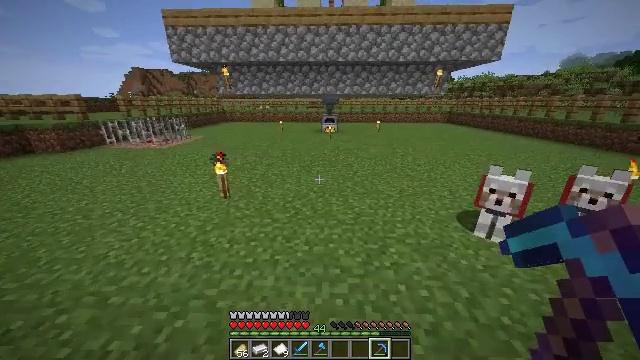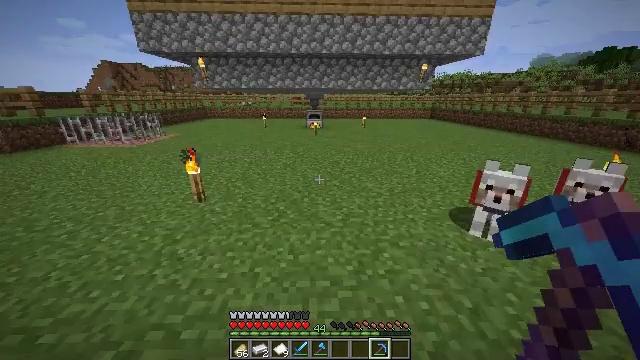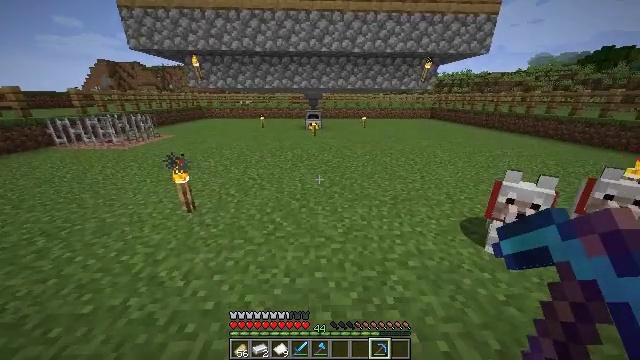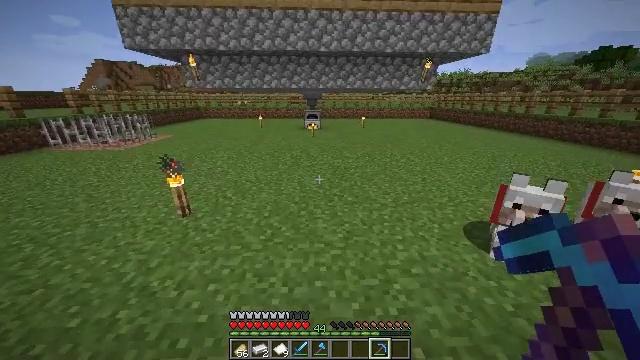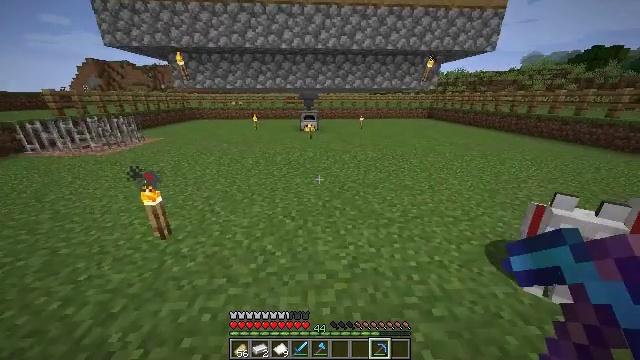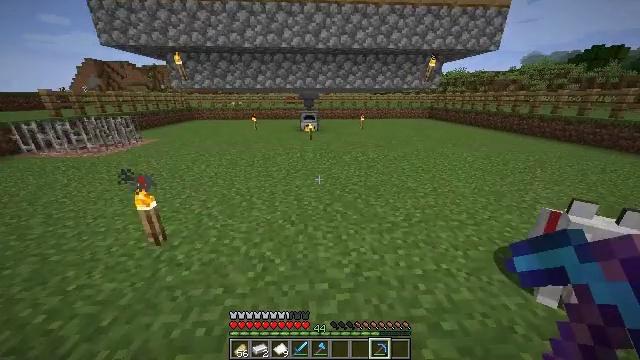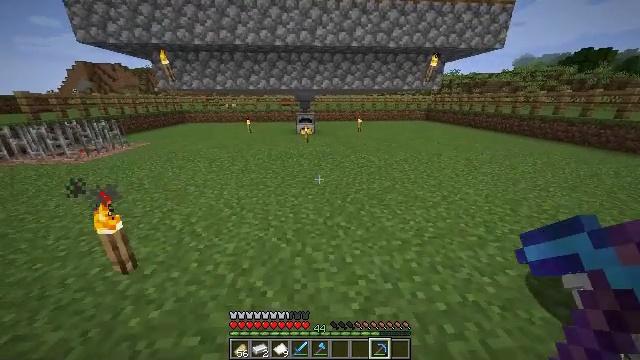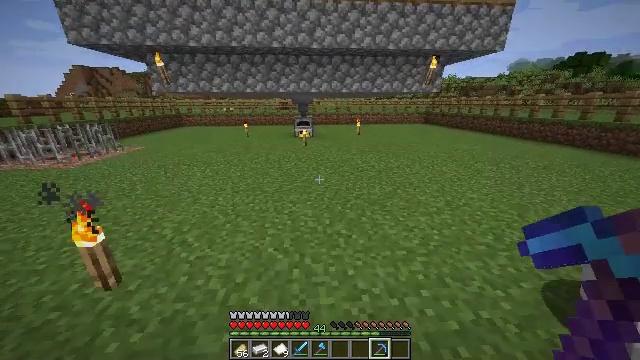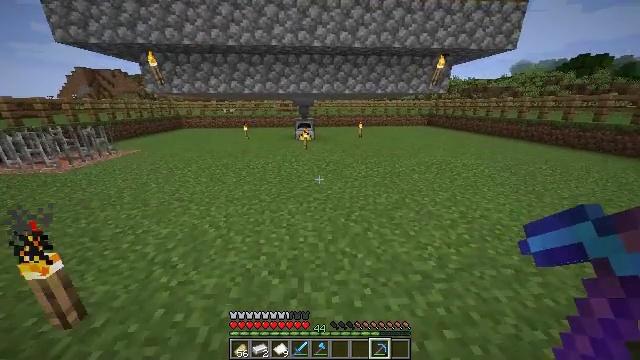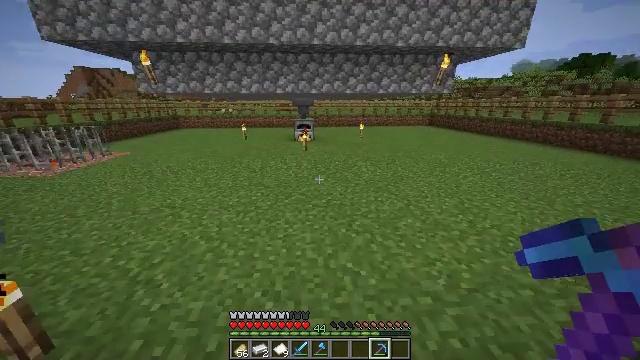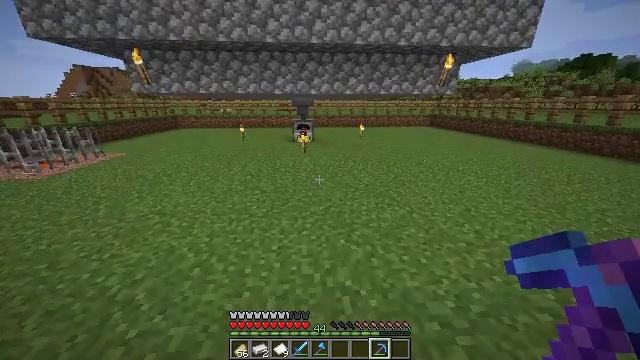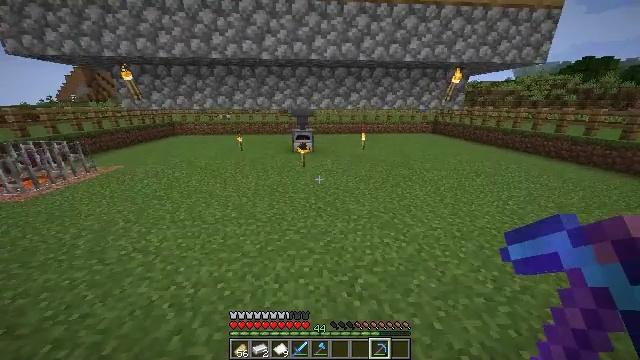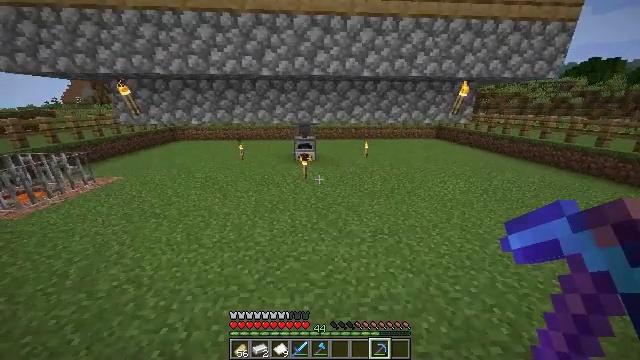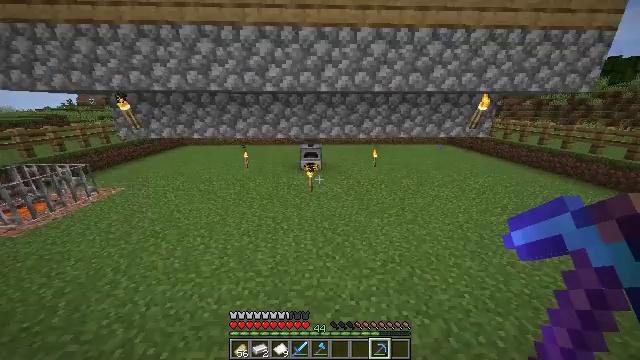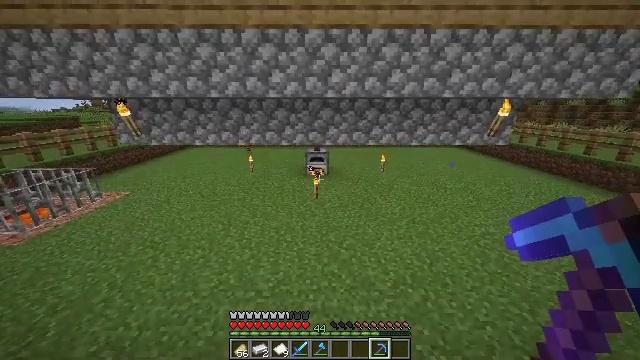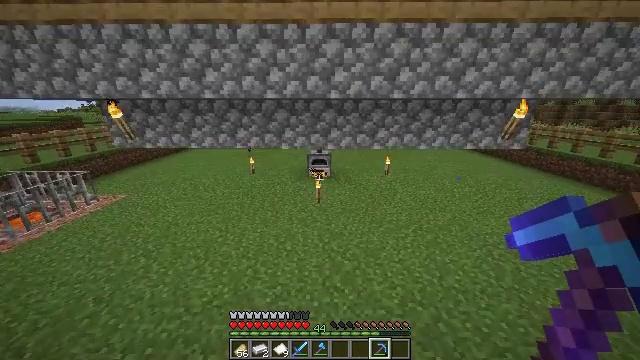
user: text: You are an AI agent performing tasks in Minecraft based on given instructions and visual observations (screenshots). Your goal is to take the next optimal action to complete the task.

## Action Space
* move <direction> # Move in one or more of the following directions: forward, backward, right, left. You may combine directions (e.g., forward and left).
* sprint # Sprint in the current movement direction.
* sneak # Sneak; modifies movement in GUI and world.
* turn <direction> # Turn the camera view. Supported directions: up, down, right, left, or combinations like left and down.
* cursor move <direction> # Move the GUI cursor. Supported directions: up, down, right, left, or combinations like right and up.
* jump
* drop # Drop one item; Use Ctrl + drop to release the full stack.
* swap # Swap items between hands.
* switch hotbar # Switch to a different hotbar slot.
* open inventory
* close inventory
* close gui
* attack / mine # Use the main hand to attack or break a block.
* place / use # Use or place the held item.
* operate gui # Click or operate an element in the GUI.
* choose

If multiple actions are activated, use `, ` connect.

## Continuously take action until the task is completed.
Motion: motion action
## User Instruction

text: Mine grass block from the ground.
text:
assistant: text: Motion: move forward, sprint, turn right
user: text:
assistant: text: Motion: move forward
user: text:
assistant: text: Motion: move forward
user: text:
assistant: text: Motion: move forward, sprint
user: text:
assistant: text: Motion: move forward, sprint
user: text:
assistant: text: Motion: move forward, sprint, turn right
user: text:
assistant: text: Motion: move forward, sprint
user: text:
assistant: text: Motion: move forward
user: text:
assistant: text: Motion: move forward
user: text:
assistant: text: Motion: move forward, jump
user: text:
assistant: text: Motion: move forward, jump
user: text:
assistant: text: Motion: move forward, jump
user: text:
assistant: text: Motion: move forward, turn left, jump
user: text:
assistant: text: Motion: move forward, turn left, jump
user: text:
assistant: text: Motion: move forward
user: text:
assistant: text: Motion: move forward, sprint
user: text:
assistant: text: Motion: move forward, sprint
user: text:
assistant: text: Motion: move forward, sprint
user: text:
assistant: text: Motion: move forward, sprint
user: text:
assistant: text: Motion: move forward
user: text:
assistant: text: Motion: move forward
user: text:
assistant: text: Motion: move forward
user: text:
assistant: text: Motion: move forward, sprint
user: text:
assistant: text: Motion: move forward, sprint
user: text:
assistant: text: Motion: move forward, sprint
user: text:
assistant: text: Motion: move forward, sprint
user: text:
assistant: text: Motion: move forward, sprint
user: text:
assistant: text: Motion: move forward
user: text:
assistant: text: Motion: move forward
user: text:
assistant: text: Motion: move forward